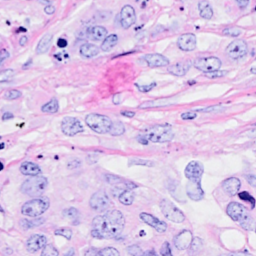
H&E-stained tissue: Breast